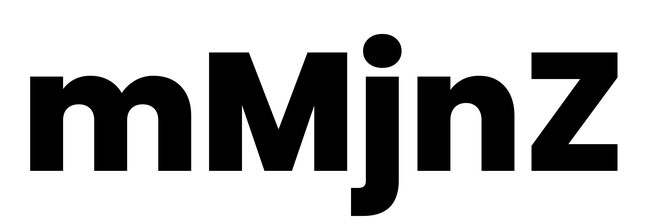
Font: Poppins-ExtraBold